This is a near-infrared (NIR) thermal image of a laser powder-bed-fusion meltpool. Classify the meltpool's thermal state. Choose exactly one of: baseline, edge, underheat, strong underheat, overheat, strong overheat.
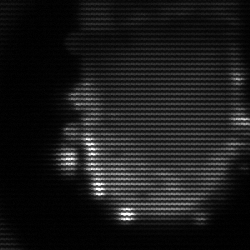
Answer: baseline